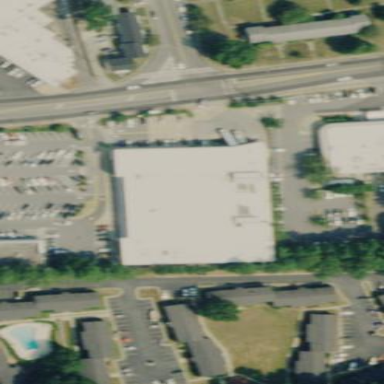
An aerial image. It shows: View of supermarket building.